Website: bh-photo
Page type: store-pickup
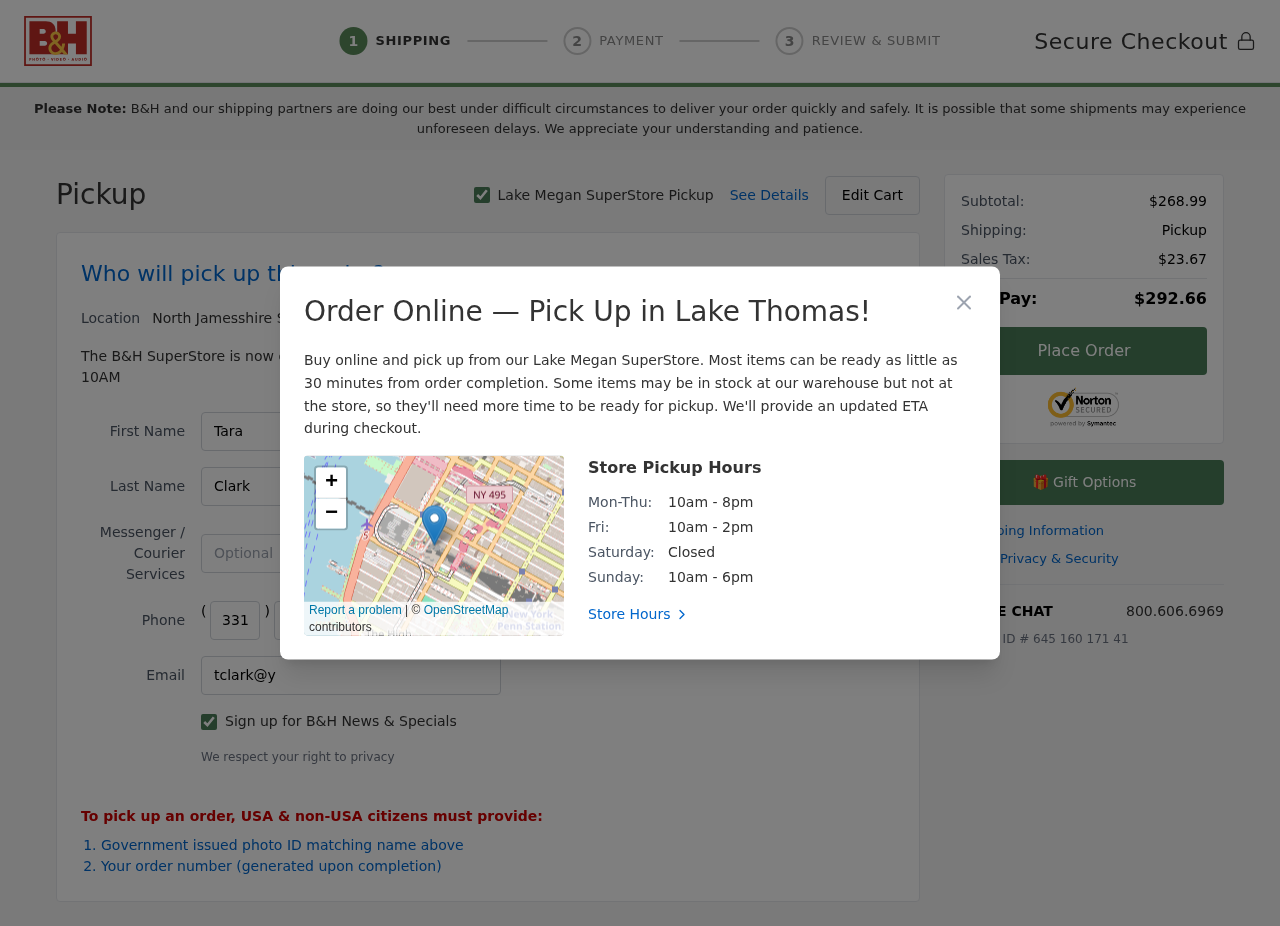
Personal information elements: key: PII_CITY
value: Lake Megan
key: PII_CITY2
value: North Jamesshire
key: PII_CITY3
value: Lake Thomas
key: PII_EMAIL
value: tclark@yahoo.com
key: PII_FIRSTNAME
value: Tara
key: PII_LASTNAME
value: Clark
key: PII_PHONE_AREA
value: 331
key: PII_PHONE_PREFIX
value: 739
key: PII_PHONE_SUFFIX
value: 7046
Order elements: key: ORDER_SUBTOTAL
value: $268.99
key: ORDER_TAX
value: $23.67
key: ORDER_TOTAL
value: $292.66
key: ORDER_ID
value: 645 160 171 41